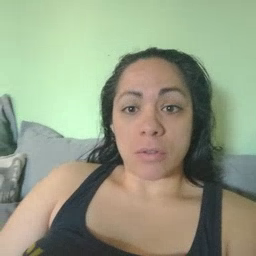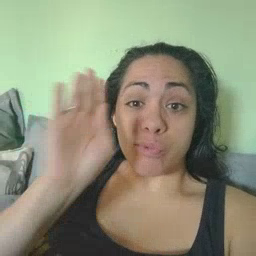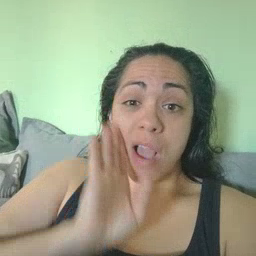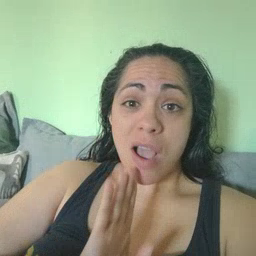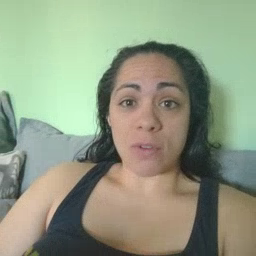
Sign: brown